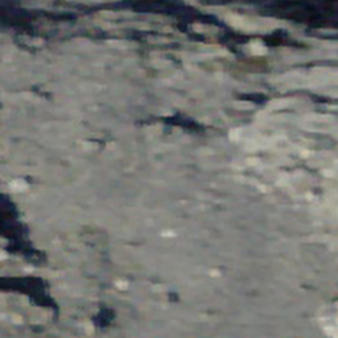
Label: other